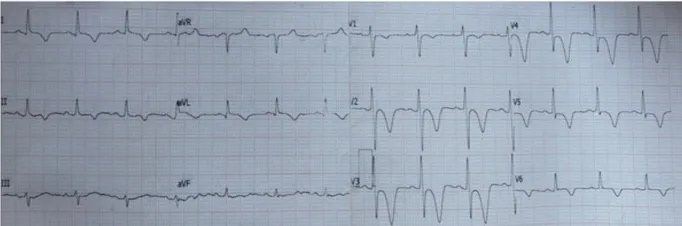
(C) One month later, ECG shows T wave inversion with ST depression in leads V1-V6.
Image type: electrography (ekg)